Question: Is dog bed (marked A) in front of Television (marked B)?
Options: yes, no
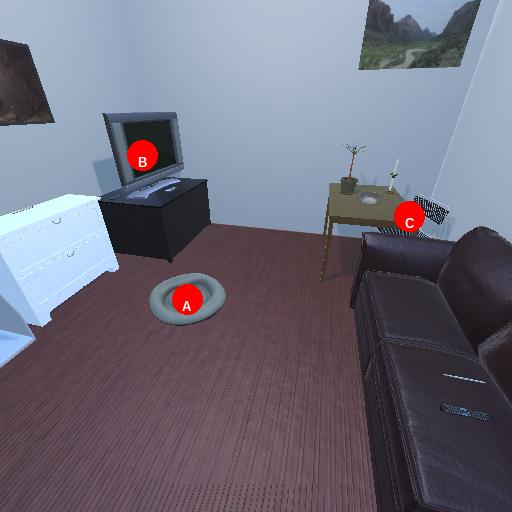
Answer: yes